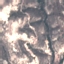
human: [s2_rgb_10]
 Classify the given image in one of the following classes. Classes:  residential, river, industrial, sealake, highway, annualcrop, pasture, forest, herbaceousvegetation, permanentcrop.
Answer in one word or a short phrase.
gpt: HerbaceousVegetation